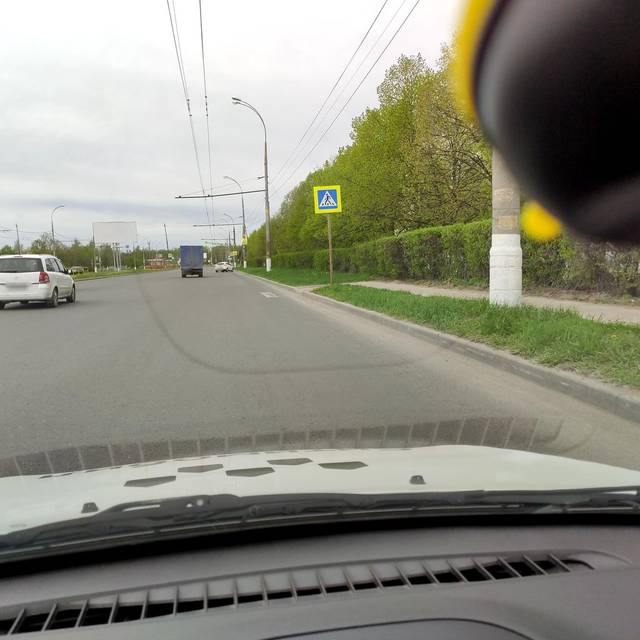
Region: Russia
Coordinates: 53.502, 49.291